Aerial crown-view tile of a tropical tree (Barro Colorado Island, Panama), acquired 20240611:
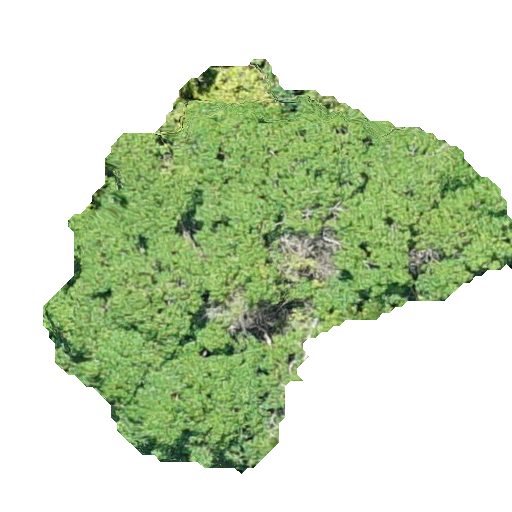
Species: Hura crepitans
GBIF accepted scientific name: Hura crepitans
Crown area: 175.715 m²